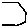
Label: hexagon